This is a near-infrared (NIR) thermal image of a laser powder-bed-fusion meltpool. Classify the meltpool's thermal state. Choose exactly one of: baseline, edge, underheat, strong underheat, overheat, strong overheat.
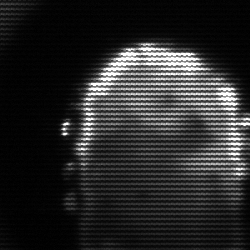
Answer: baseline